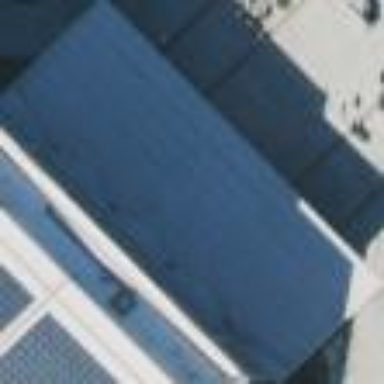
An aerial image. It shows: Building with flat roof.